Question: I've got a Picker that comes up as the inputView for UITextField instead of a keyboard. The user dials in their choice, saves and then dismisses the view. When you come back to that view and go to dial in a new choice the picker is out of sync with the data that was saved.
The picker is using an array of strings for a datasource.
So for example looking at the picture below you can see that the picker is in it's first position which is empty. But what I want is for the picker to dial in to RE2 or whichever of the other options is saved in the textField.
How do I sync the two up?

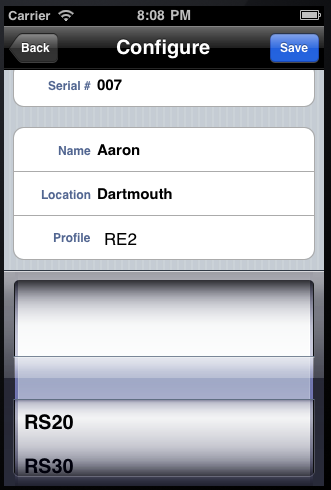
Answer: I figured it out. I iterated through the dataSource array for the picker to find the matching string then used selectRow:inComponent:animated on the picker to sync it up. Here's the code. I was triggering it in a textField delegate method.
'''
- (void)textFieldDidBeginEditing:(UITextField *)textField{
UIBarButtonItem *saveButtonItem = [[UIBarButtonItem alloc] initWithBarButtonSystemItem:UIBarButtonSystemItemSave target:self action:@selector(save)];
self.navigationItem.rightBarButtonItem = saveButtonItem;
[saveButtonItem release];
//Sync The Picker
for(NSInteger i = 0; i < [pickerData count]; i++){
NSString *string = [pickerData objectAtIndex:i];
if([string isEqualToString:profileField.text]){
pickerRow = i;
break; //Once we have it break out of the loop
}
}
[myPicker selectRow:pickerRow inComponent:0 animated:NO];
}
'''